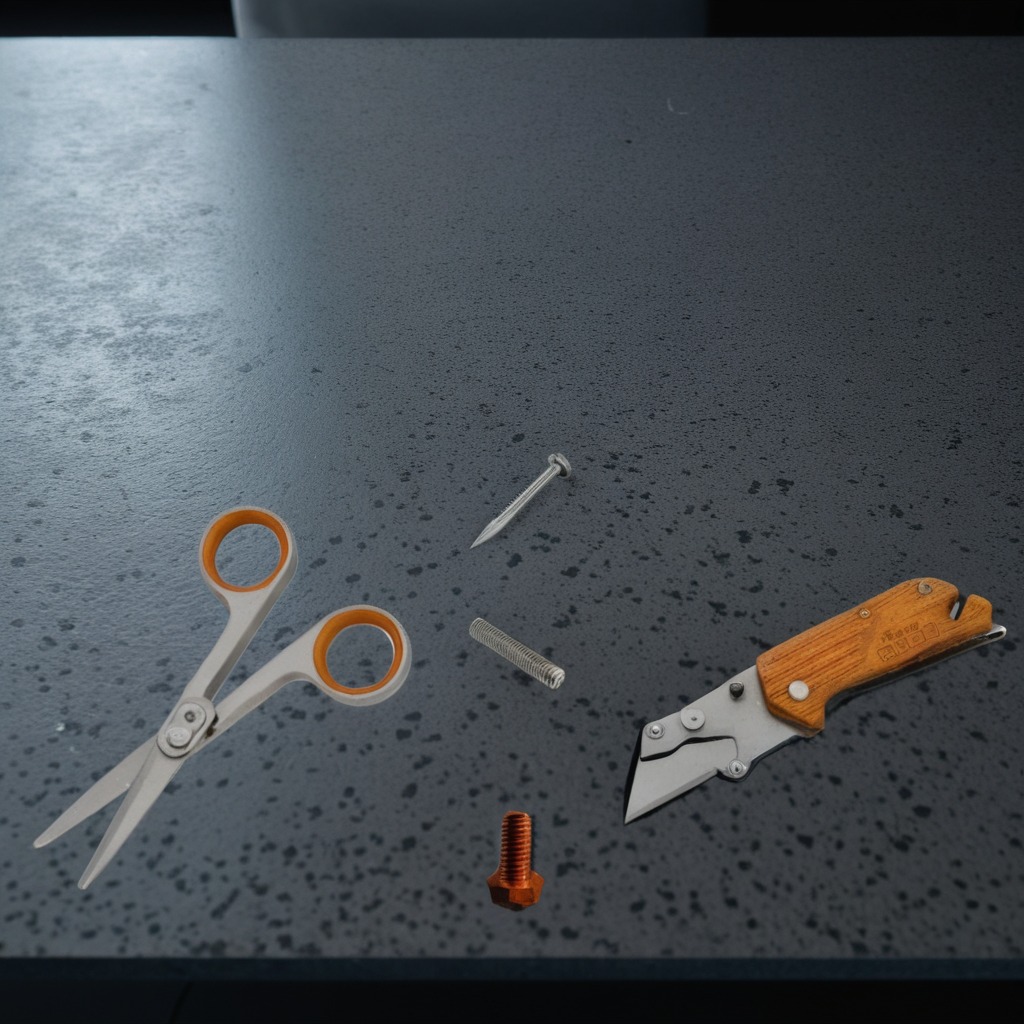
A utility knife, a metal machine screw, an iron nail, a coiled metal spring, and a pair of scissors are lying on the clean granite table inside a workshop at night.